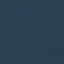
Land use / land cover class: SeaLake